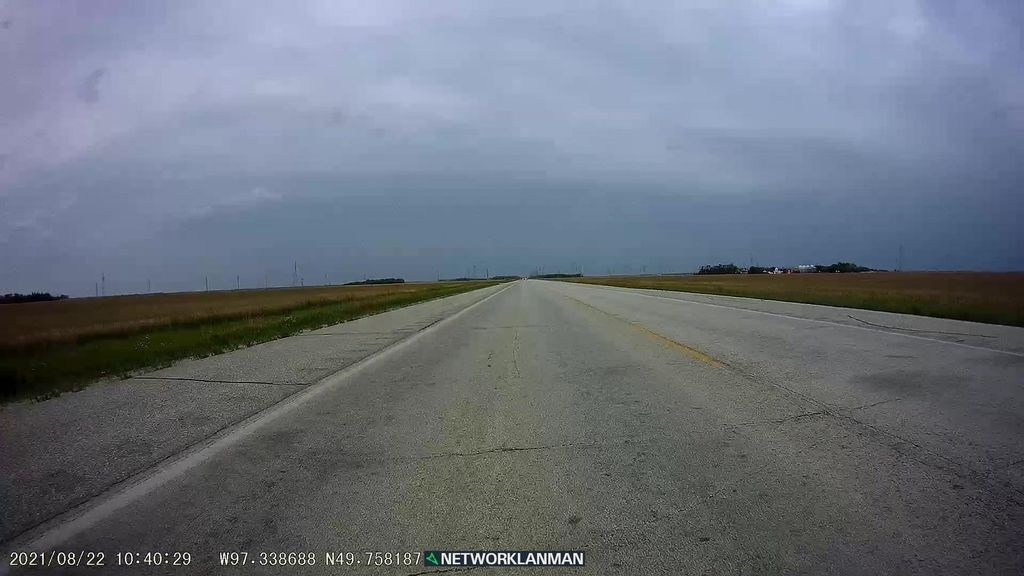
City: winnipeg